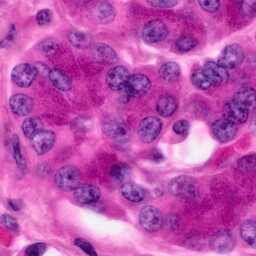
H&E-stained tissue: Pancreatic